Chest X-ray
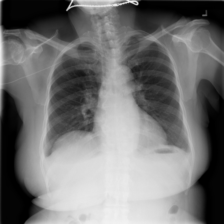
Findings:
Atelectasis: negative
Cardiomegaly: negative
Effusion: negative
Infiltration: negative
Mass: negative
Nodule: negative
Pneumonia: negative
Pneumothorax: negative
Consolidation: negative
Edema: negative
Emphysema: negative
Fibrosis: negative
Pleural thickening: negative
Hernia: negative